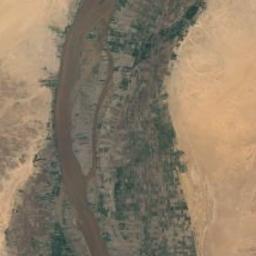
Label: river